Interaction volume radius: 10 \u00c5
Interaction volume height: 10 \u00c5
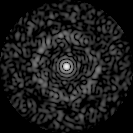
Disorder parameter: 0.8708